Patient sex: M
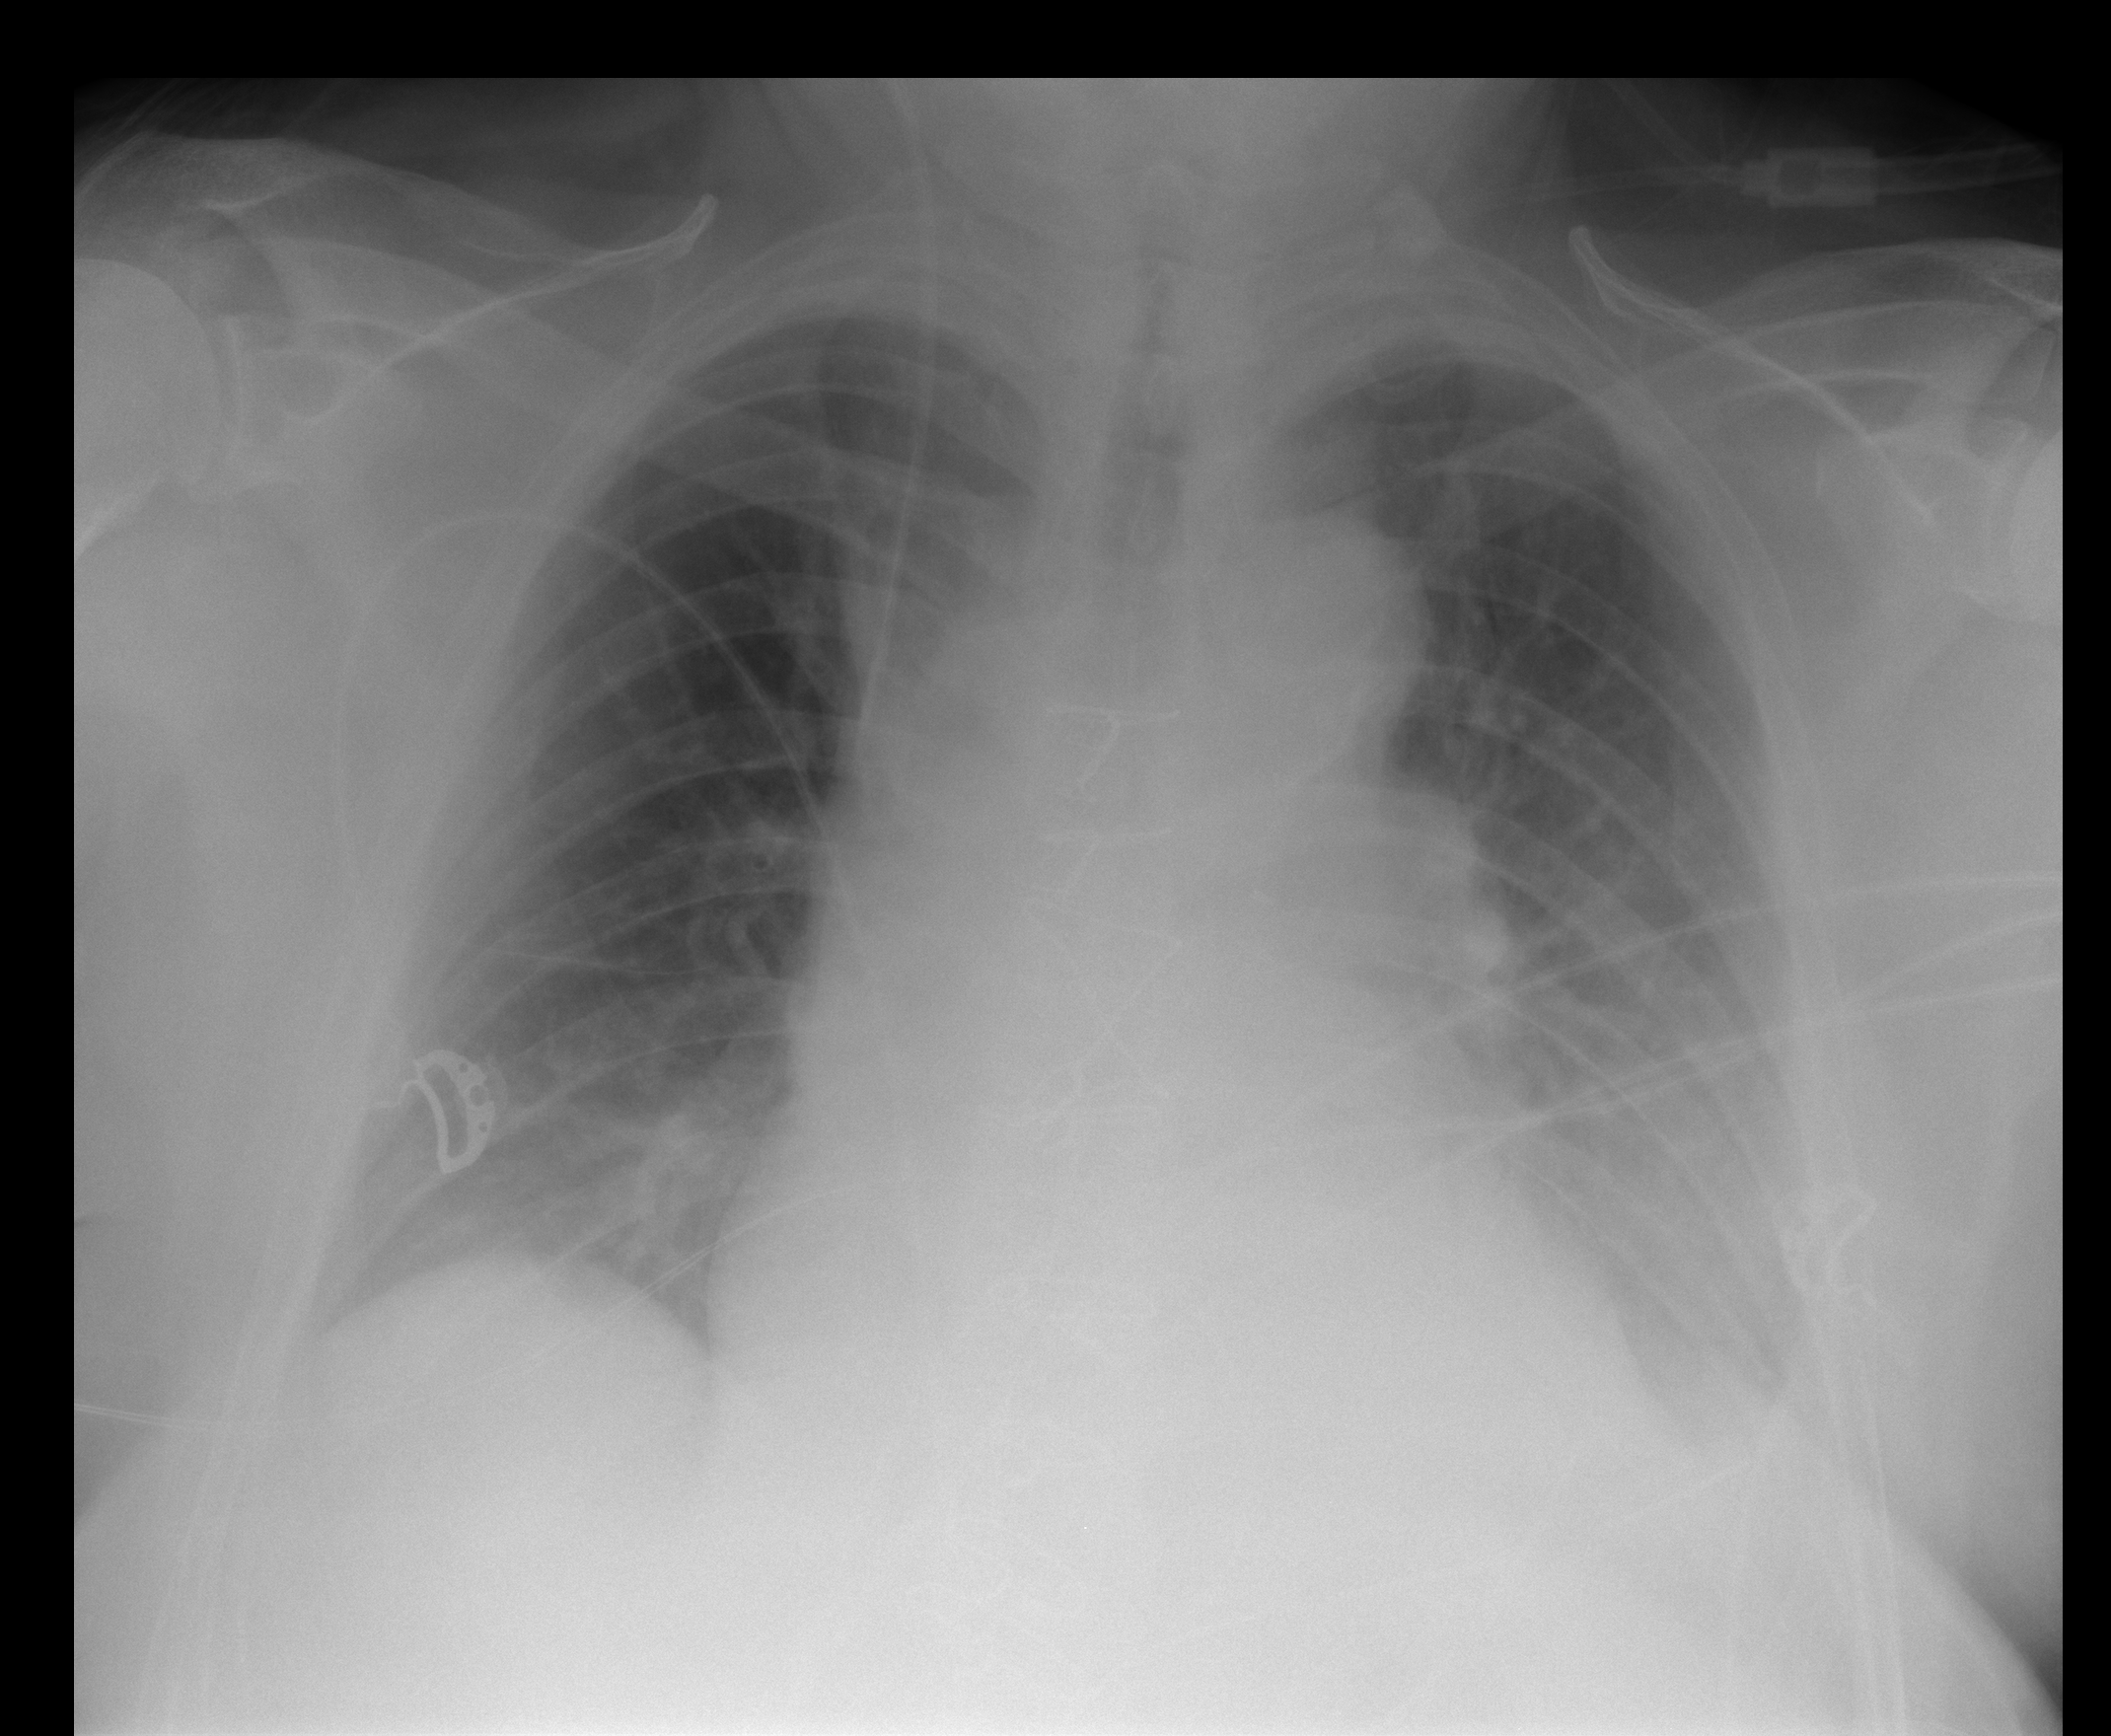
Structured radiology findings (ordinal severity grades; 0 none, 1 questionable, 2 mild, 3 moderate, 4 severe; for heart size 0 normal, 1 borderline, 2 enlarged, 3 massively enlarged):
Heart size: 2
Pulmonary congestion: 0
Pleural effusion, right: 1
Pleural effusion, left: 2
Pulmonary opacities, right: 0
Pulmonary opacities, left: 0
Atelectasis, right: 2
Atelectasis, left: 2